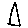
Label: triangle